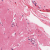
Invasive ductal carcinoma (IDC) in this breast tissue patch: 0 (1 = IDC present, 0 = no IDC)